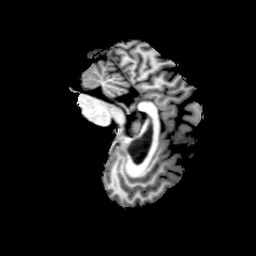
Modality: T1w
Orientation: sagittal
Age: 20
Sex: female
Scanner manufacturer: philips
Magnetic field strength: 3 T
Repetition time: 0.0082 s
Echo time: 0.0037 s